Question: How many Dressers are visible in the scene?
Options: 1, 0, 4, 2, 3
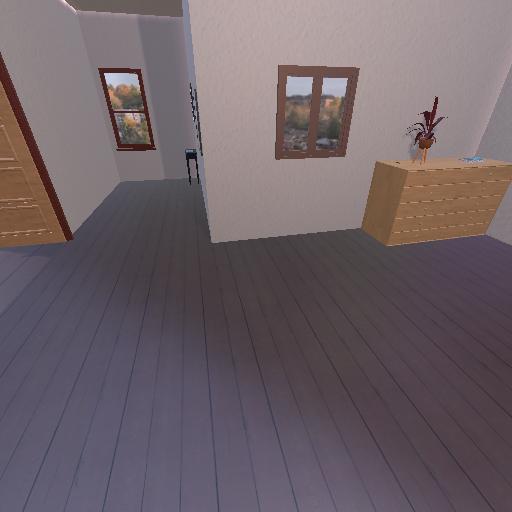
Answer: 1